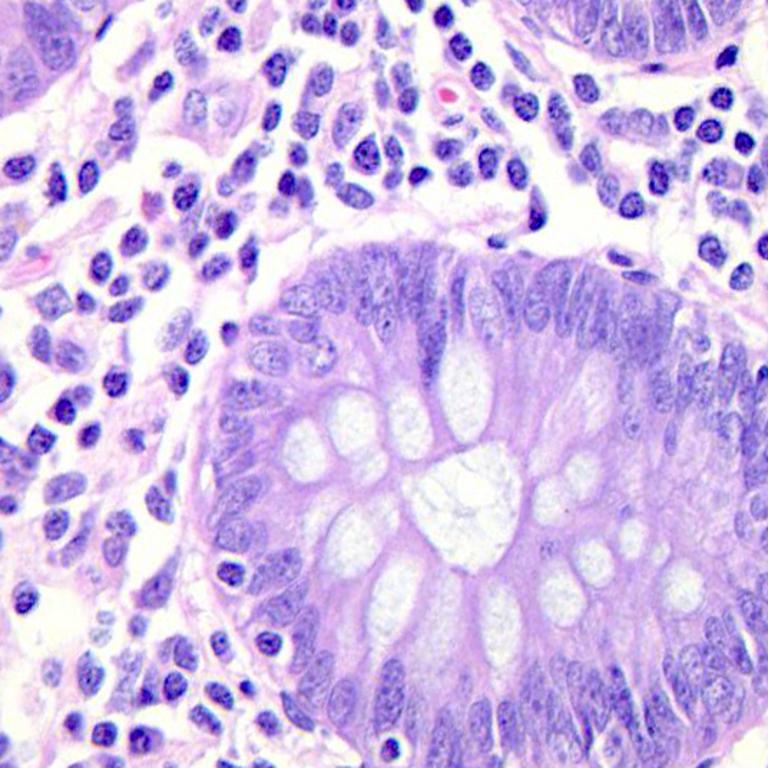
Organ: colon
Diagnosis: benign